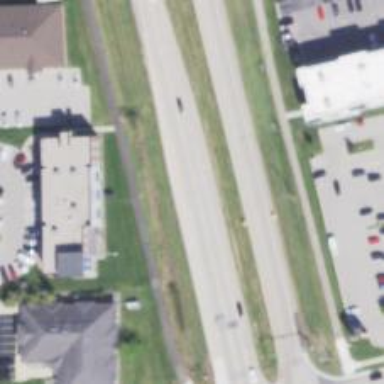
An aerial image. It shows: Primary highway with separate sidewalk and cycle track.